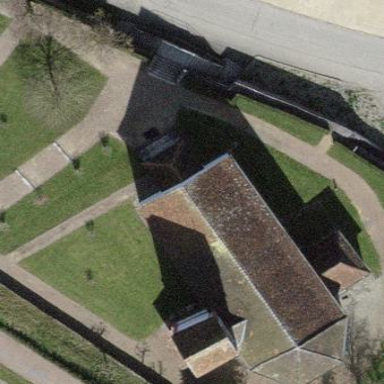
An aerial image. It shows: Church which is place of worship.